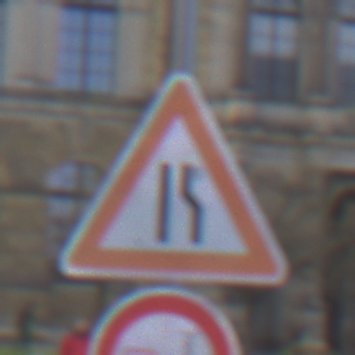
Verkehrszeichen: EinseitigVerengteFahrbahnRechts
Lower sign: VerbotUeberholenEinspurigeFahrzeuge
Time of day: MorningAfternoon
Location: Outdoor (Urban)
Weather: PartlyCloudy
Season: NotSpecified
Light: Natural